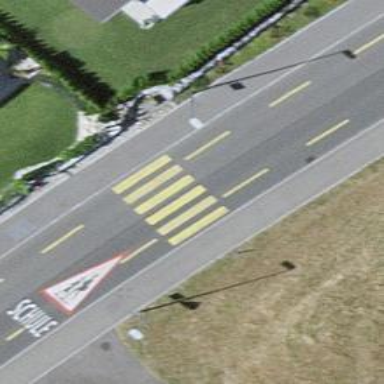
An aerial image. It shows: Kerb serving as barrier.